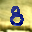
Label: 8